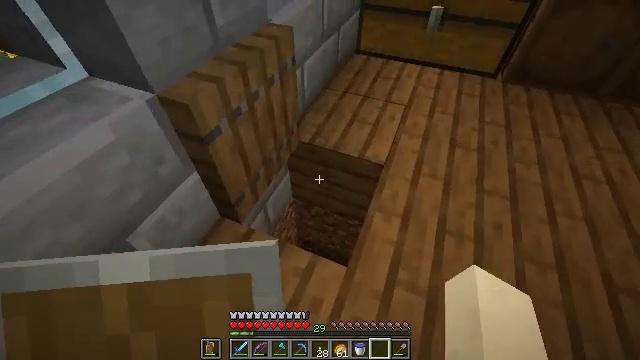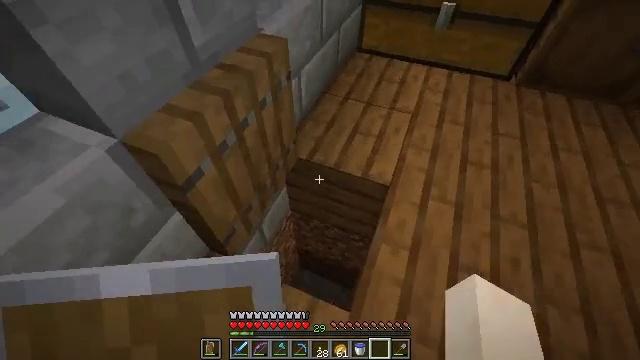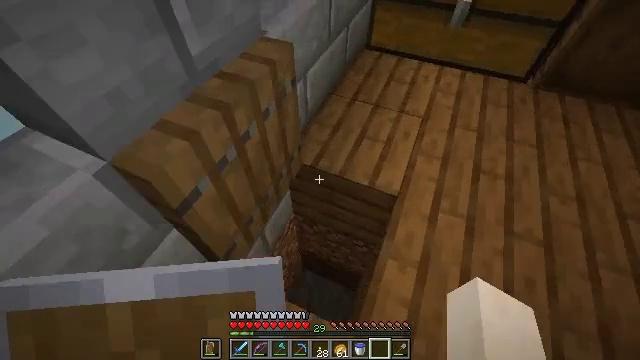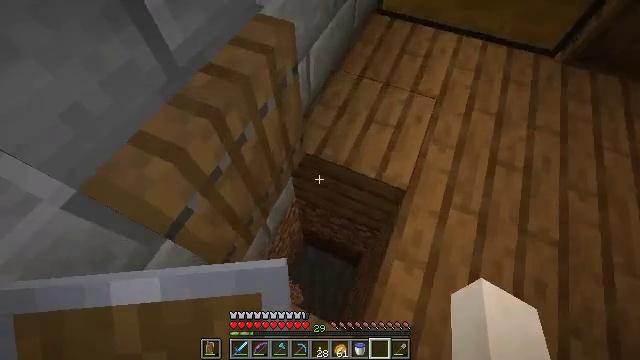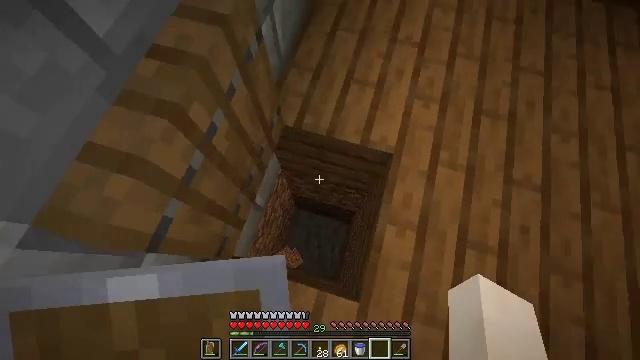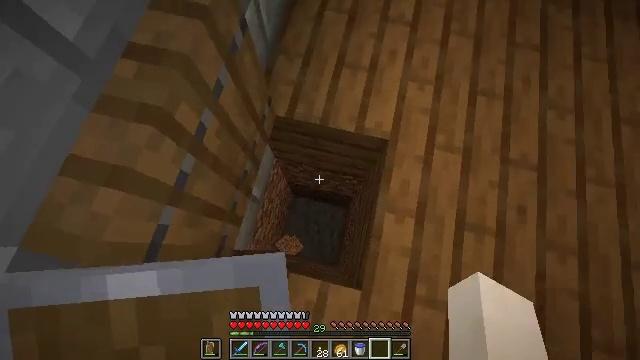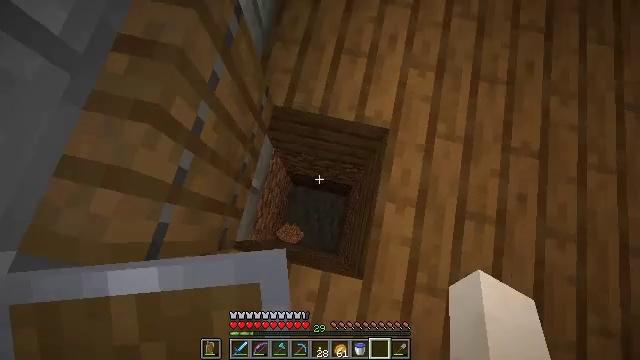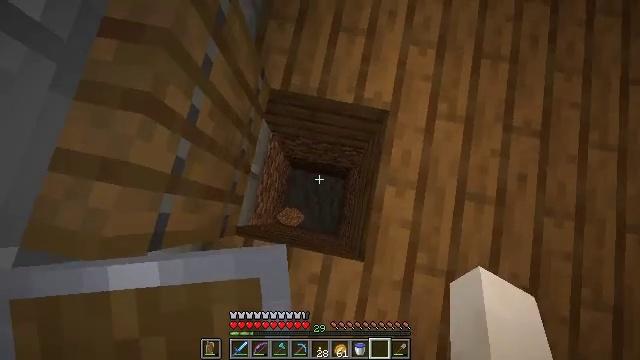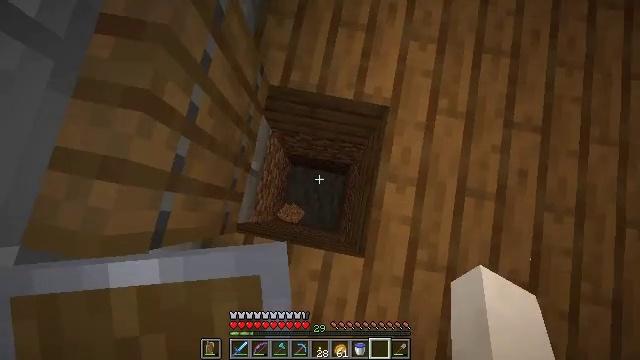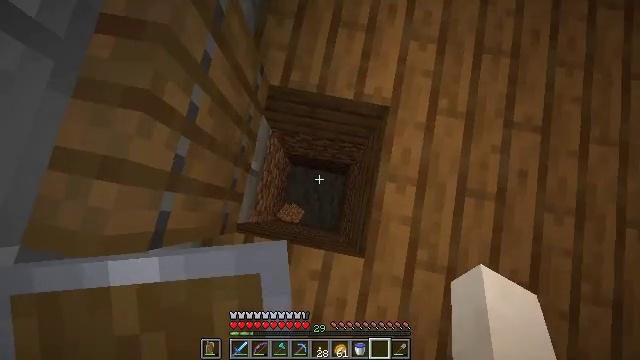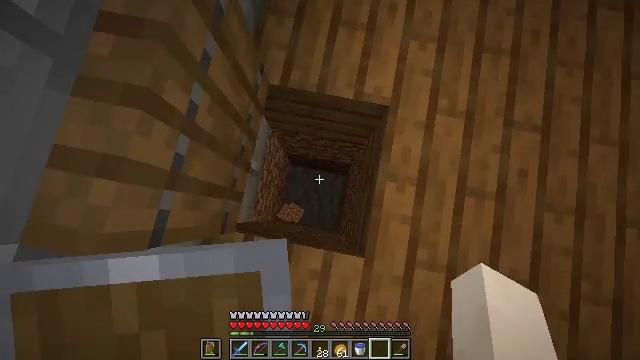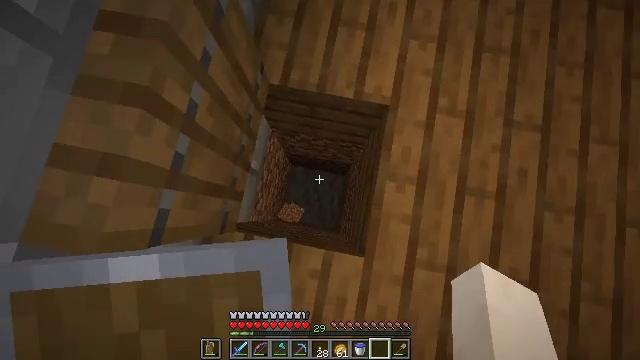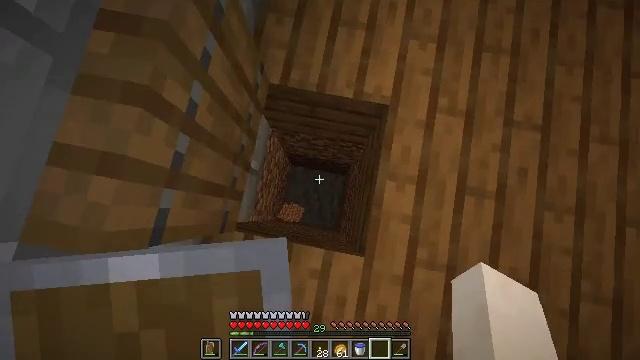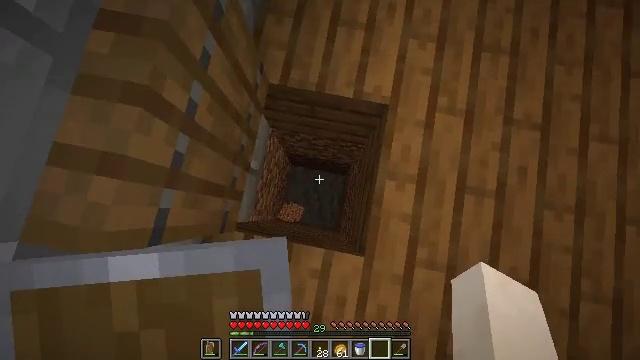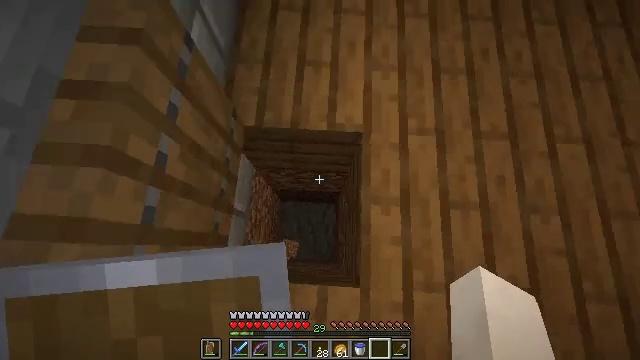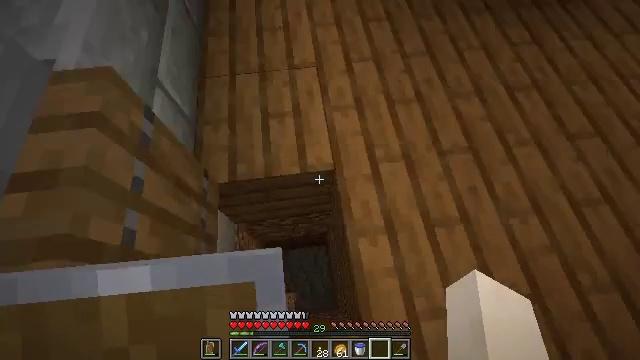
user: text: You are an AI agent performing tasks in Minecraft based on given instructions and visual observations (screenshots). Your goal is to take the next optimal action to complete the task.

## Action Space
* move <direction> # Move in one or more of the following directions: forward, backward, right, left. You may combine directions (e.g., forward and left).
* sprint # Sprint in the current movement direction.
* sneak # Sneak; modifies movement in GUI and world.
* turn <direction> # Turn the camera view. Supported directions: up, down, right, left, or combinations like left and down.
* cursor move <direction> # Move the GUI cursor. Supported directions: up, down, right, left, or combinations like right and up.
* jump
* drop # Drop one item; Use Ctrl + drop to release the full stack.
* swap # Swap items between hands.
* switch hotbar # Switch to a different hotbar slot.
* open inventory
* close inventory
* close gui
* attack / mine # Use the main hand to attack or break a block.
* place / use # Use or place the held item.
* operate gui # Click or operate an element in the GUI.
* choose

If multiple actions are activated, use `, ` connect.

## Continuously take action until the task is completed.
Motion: motion action
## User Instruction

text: Cut down the sugar cane stalks.
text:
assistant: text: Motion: move forward, turn down
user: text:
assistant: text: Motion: move forward, turn left and down
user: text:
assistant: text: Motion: move forward, turn down
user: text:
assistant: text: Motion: turn right and down
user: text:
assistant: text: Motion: turn right and down
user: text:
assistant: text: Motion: turn down
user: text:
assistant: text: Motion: turn right and down
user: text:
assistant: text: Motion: no_op
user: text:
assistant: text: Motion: no_op
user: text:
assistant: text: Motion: no_op
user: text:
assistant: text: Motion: no_op
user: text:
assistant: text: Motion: no_op
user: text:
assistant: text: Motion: no_op
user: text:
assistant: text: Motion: move right, turn right and up
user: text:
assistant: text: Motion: move right, turn right and up
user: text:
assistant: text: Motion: move right, turn right and up
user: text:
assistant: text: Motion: move right, turn right and up
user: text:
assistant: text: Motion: move forward and move right, turn right and up
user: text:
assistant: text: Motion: move forward and move right, turn up
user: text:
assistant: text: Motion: move forward and move right
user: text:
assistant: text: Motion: move forward and move right
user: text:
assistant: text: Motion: move forward and move right
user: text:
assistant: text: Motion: move forward and move right, turn right and up
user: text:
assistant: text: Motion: move forward and move right, turn right and up
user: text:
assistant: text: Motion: move forward, turn right and up
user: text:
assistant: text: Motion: turn up, open inventory
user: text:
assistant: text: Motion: open inventory
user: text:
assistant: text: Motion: no_op
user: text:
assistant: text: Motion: no_op
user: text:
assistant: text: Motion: turn left